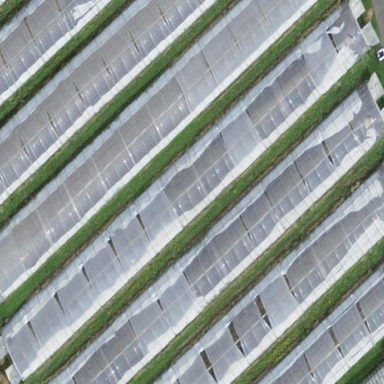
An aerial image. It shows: Greenhouse.